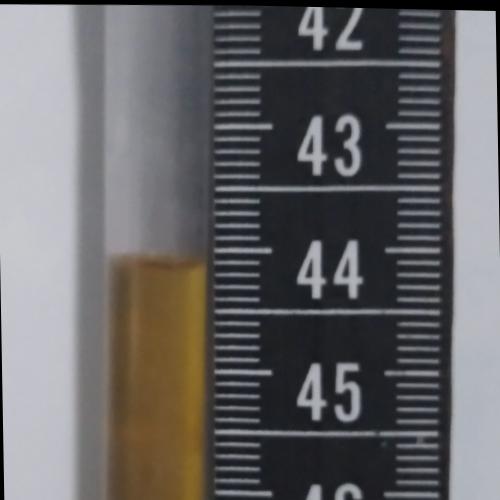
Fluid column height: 44.1 cm